Question: I'm trying to integrate <URL>.
I have results being returned as JSON (checked with Fiddler), but a single "undefined" is always displayed instead.
If I enter a search query that doesn't return any results, the "No Results" is displayed correctly.
'''
//Simple query in Laravel
Route::get('/sidebar/clients/{q}', function($q)
{
$companies = DB::table('ViewCompanies')->select(array('CompanyID', 'FullCompanyName'))
->where('FullCompanyName', 'like', '%'. $q .'%')->get();
return Response::json(array('companies' => $companies));
});
'''
'''
//Javascript in page
var clients = new Bloodhound({
datumTokenizer: Bloodhound.tokenizers.obj.whitespace('FullCompayName'),
queryTokenizer: Bloodhound.tokenizers.whitespace,
remote: {
url: '/sidebar/clients/%QUERY',
filter: function (parsedResponse) {
// parsedResponse is the array returned from your backend
console.log(parsedResponse);
return parsedResponse;
}
}
});
clients.initialize();
$('#clients .typeahead').typeahead({
hint: true,
highlight: true,
minLength: 3,
},
{
name: 'clients',
valueKey: 'CompanyID',
displayKey: 'FullCompanyName',
source: clients.ttAdapter(),
templates: {
empty: [
'<div class="tt-empty-message">',
'No Results',
'</div>'
],
header: '<h3 class="tt-tag-heading tt-tag-heading2">Matched Companies</h3>'
}
});
'''
My console log using the above code:

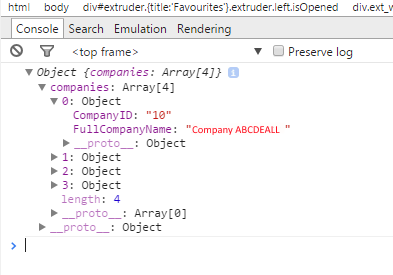
Answer: Thanks to Eduardo for giving me the idea of needing to parse my JSON into a JS array.
Doing a search revealed these two questions:
- <URL>
from which I was able to devise my one-line solution (full remove filter show):
'''
filter: function (parsedResponse) {
console.log(parsedResponse);
var parsedResponse = $.map(parsedResponse, function(el) { return el; });
return parsedResponse;
}
'''